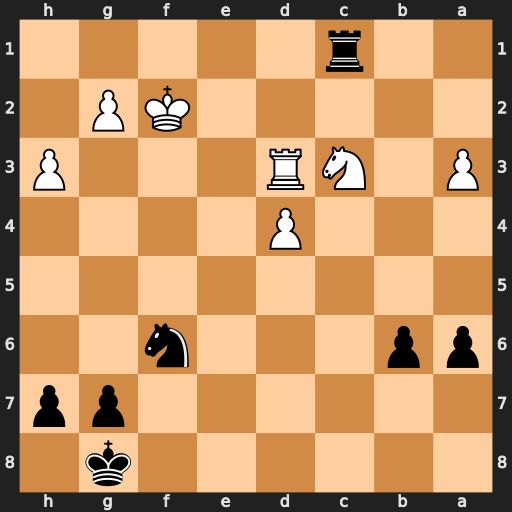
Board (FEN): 6k1/6pp/pp3n2/8/3P4/P1NR3P/5KP1/2r5
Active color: b
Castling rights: -
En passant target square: -
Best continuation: Rxc3 Rxc3 Ne4+ Ke2 Nxc3+